Field crop: maize
Growth stage: 1
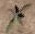
Species: atriplex